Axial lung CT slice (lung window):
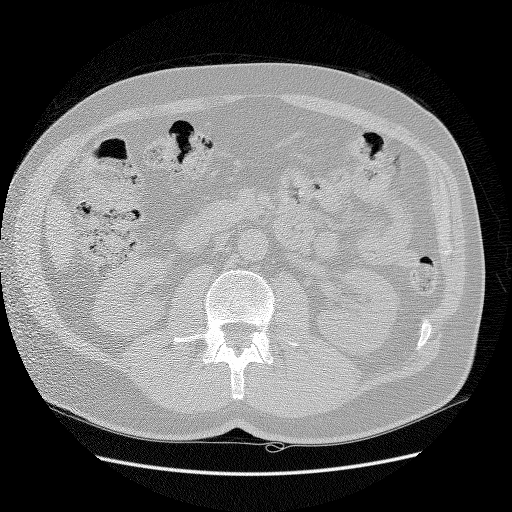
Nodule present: no